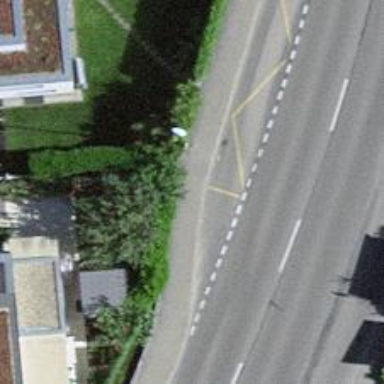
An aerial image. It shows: Bus stop with sheltered platform for public transport.